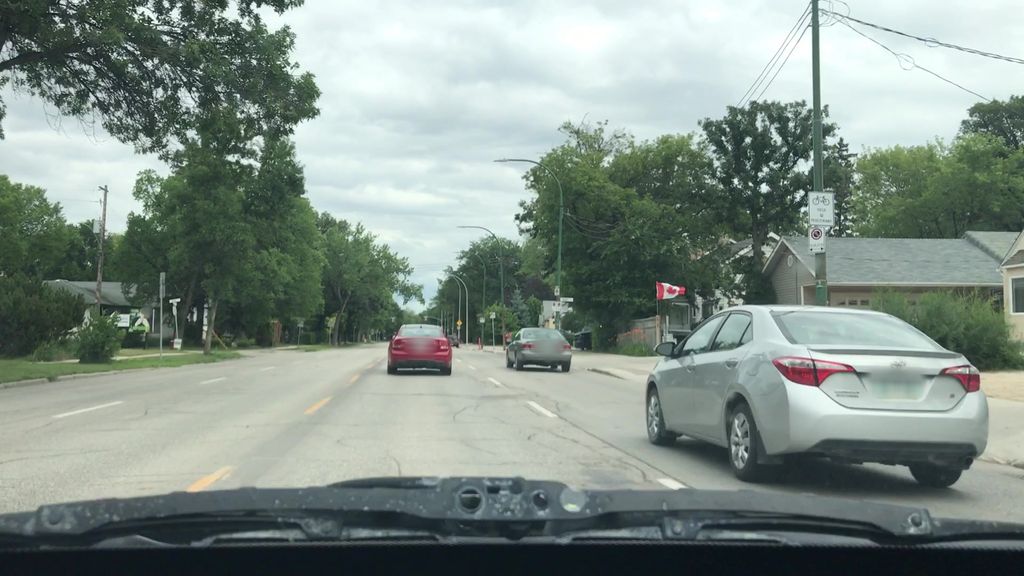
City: winnipeg